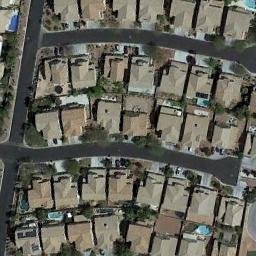
Label: residential